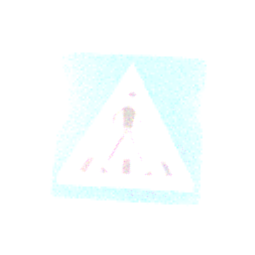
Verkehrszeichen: FussgaengerueberwegLinks
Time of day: MorningAfternoon
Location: Roofed (Urban)
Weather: PartlyCloudy
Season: NotSpecified
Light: Natural